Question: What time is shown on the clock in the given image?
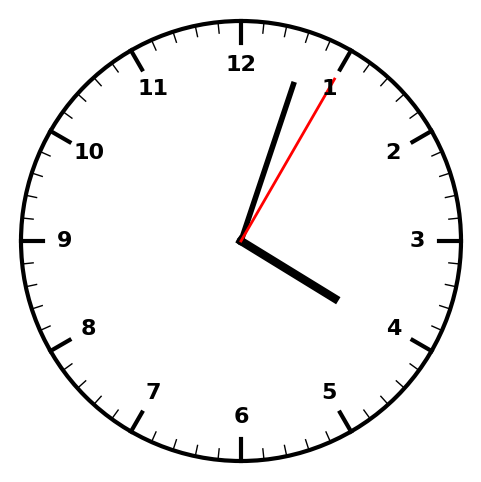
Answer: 04:03:05